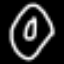
Label: donut